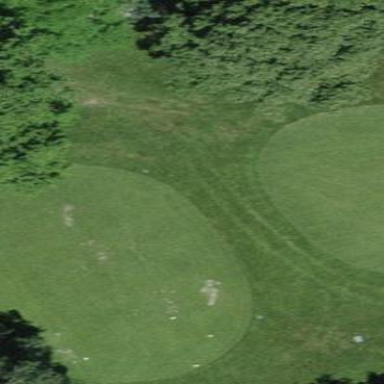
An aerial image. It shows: Grass area designated as golf tee.